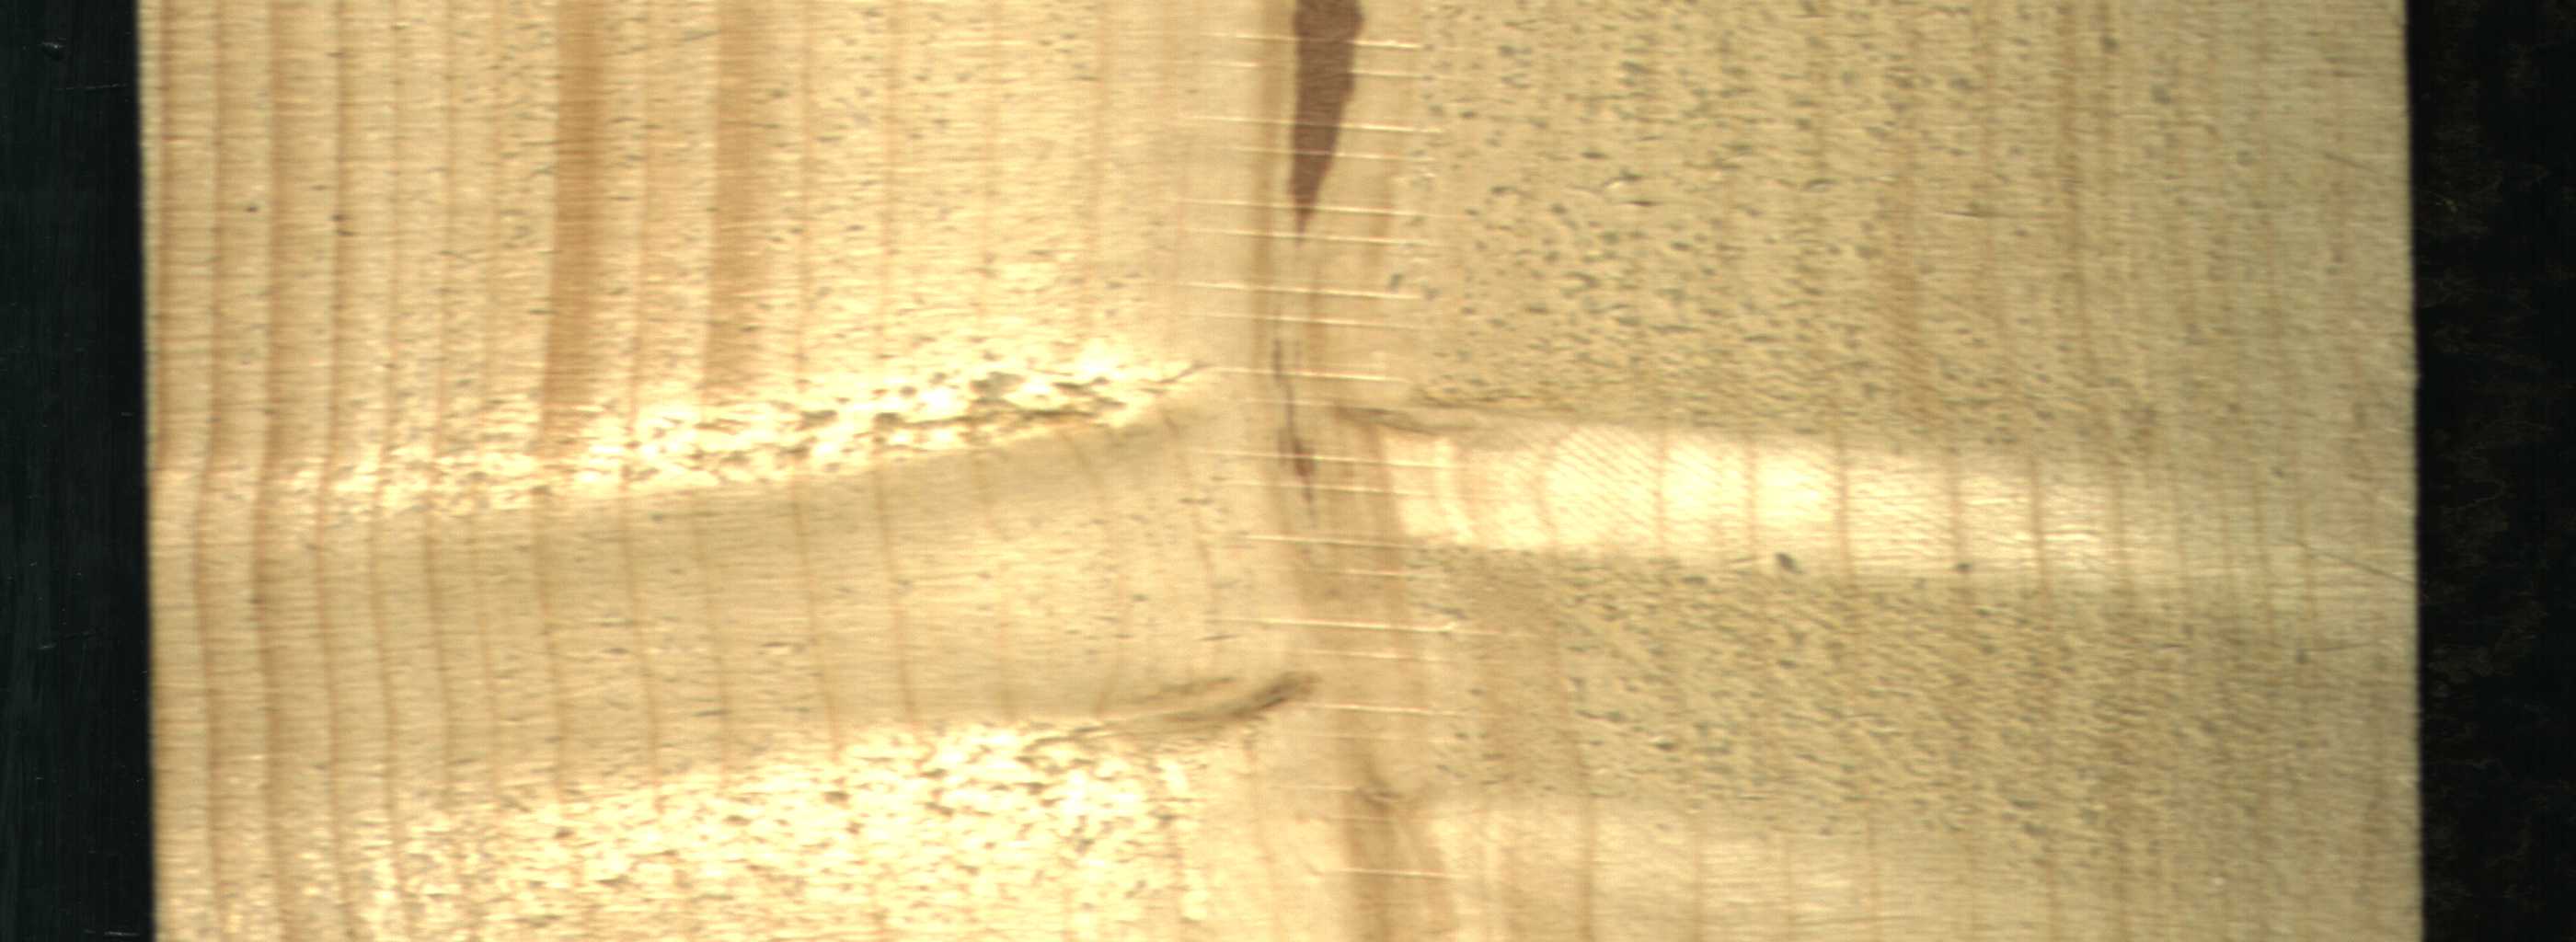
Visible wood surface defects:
Marrow
Quartzity
Crack
Live_Knot